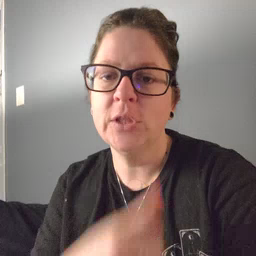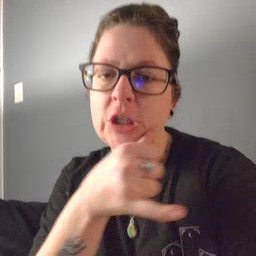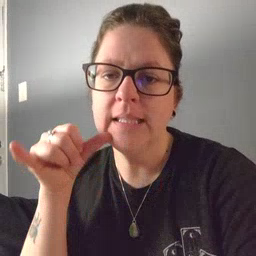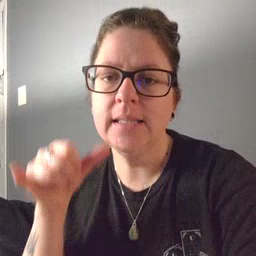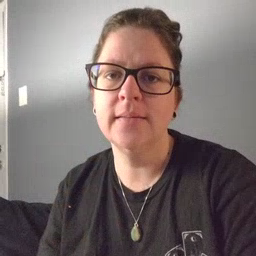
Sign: jeans